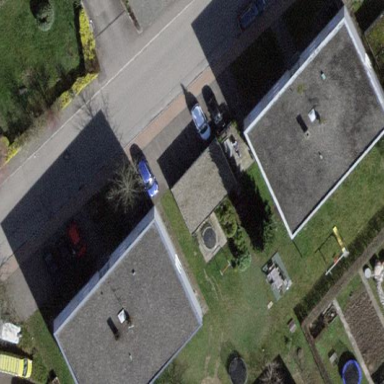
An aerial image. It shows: View of apartment building.